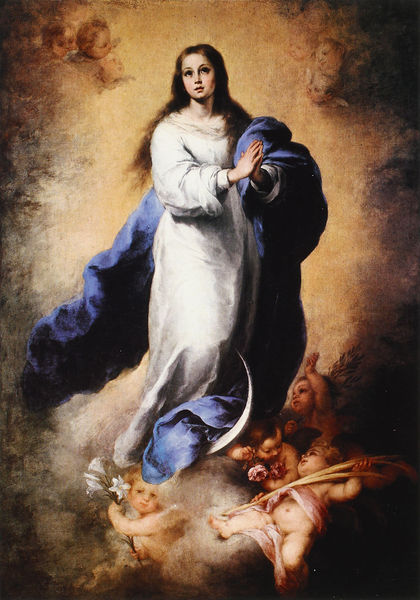
Titel: Die unbefleckte Empfängnis im Escorial
Künstler: Bartolomé Esteban Murillo
Institution: Madrid, Museo del Prado
Schlagwörter: blau, dunkel, himmel, weiß, wolken, frauen, blume, blumen, haar, hell, kleid, köpfe, licht, nacht, blick, wolke, gesichter, falten, hände, wind, gewand, haare, mantel, kind, kinder, engel, putto, leuchten, mond, mondsichel, beten, gebet, weißes gewand, lilie, schein, nimbus, ähren, lilien, putten, maria, madonna, putti, himmelfahrt, verkündigung, korona, betende hände, heiligen schien, wolken#kleid